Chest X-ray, PA view. Patient: 57 years old, sex M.
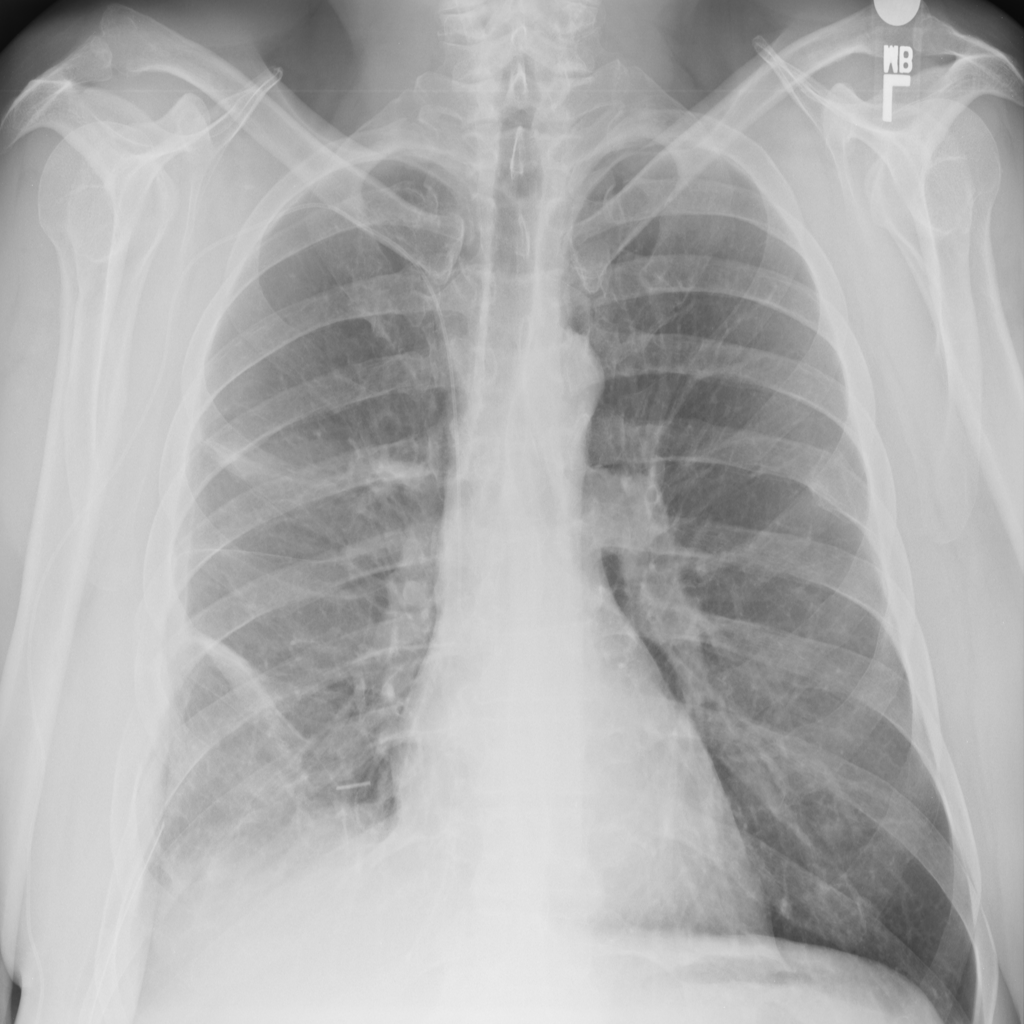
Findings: No Finding